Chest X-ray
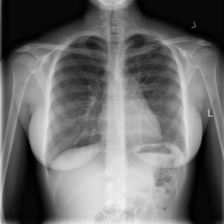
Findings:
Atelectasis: negative
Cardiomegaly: negative
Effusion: negative
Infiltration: negative
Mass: negative
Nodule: negative
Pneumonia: negative
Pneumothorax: positive
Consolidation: negative
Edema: negative
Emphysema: negative
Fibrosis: negative
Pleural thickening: negative
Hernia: negative